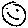
Label: smiley face